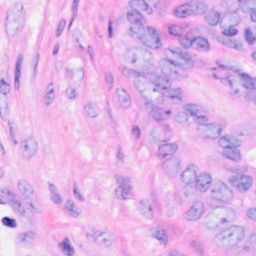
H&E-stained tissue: Breast